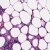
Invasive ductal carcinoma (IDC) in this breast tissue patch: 1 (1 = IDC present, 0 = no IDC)